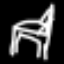
Label: chair